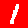
Digit: 1